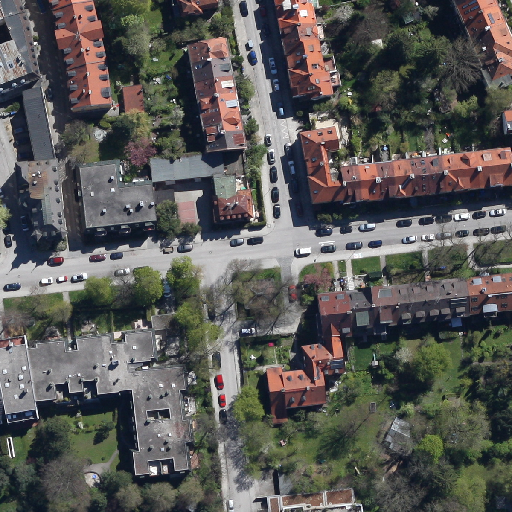
Referring expression: light-duty vehicle driving on the road